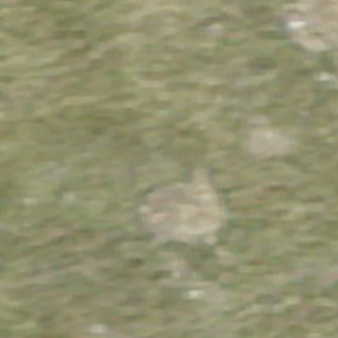
Label: other